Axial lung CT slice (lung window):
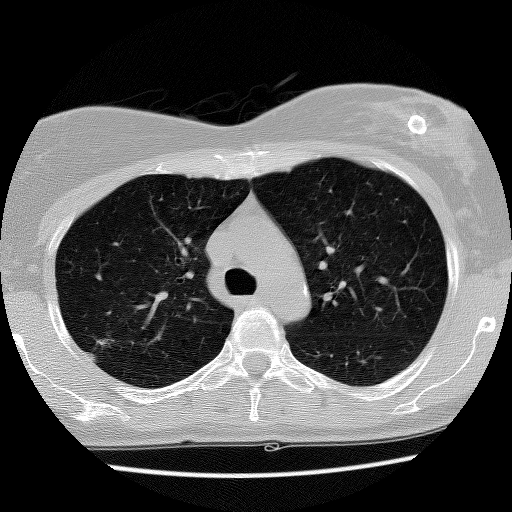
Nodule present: yes
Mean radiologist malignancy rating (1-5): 3